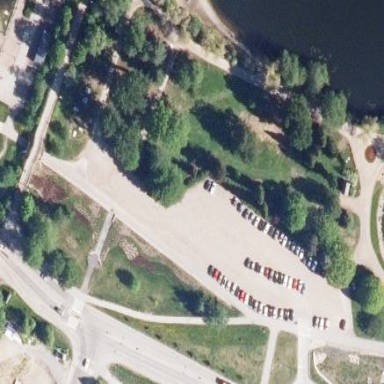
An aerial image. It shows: Lovely park for leisure and relaxation.